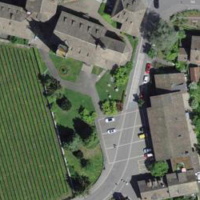
EUNIS habitat code: 54
Species observed at this site:
Coloeus monedula